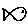
Label: fish